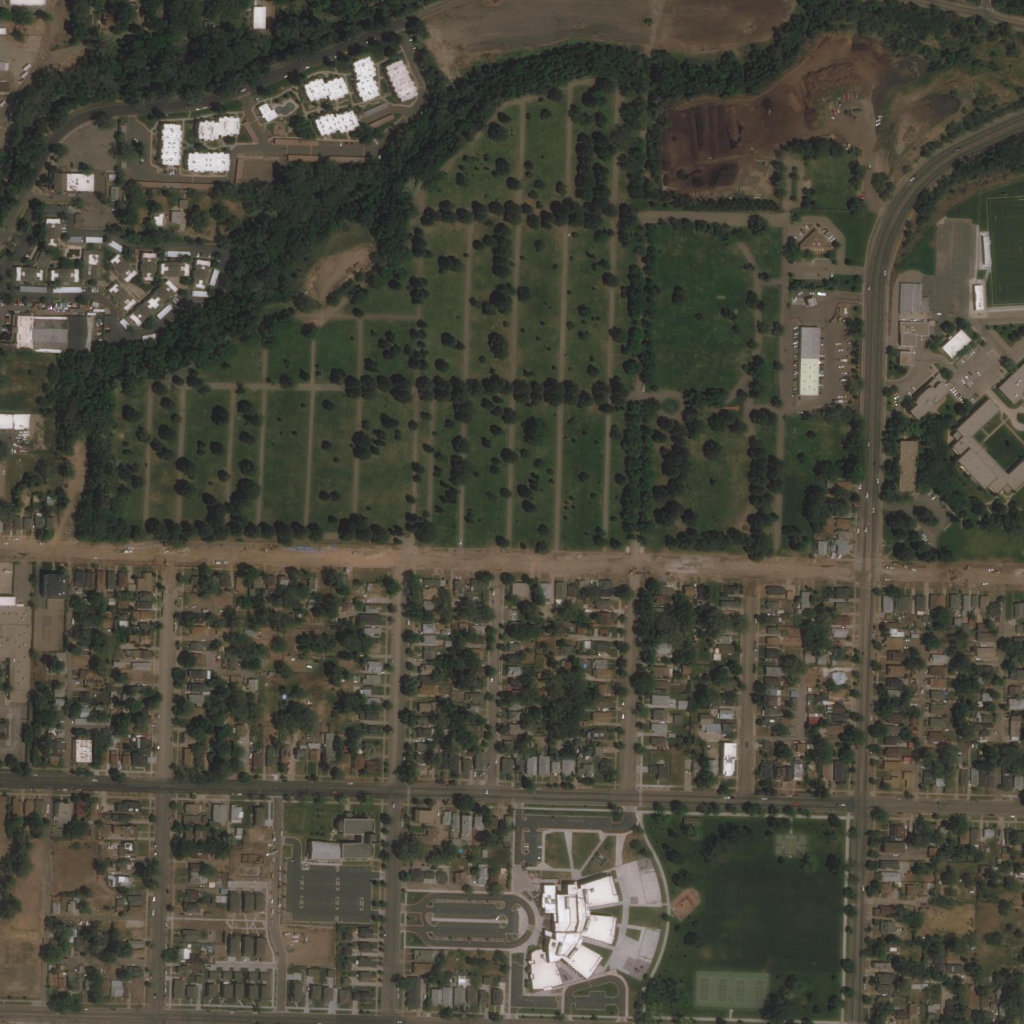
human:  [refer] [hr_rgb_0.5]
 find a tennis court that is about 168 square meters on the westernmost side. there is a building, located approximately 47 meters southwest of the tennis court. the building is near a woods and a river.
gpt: <box>[[12, 27, 14, 28, 0]]</box>

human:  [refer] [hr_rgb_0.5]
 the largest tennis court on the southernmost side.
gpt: <box>[[67, 94, 74, 98, 0]]</box>